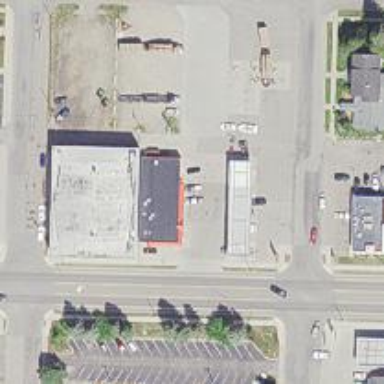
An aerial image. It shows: Convenience shop.